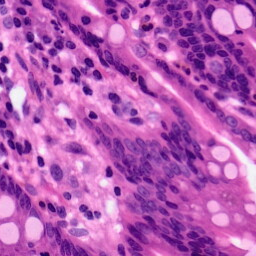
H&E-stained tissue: Pancreatic